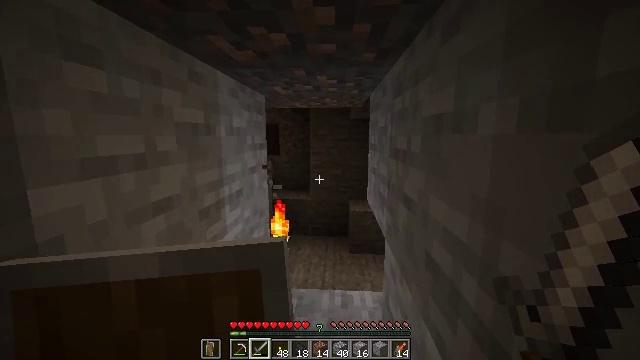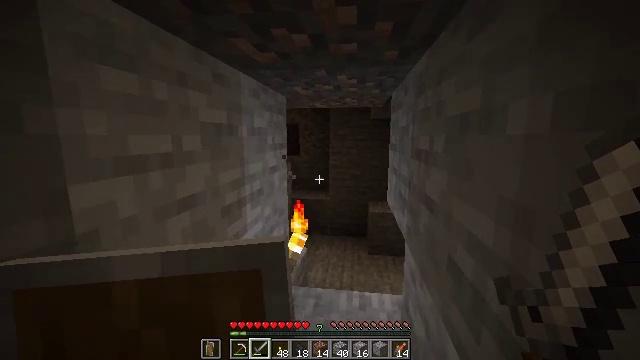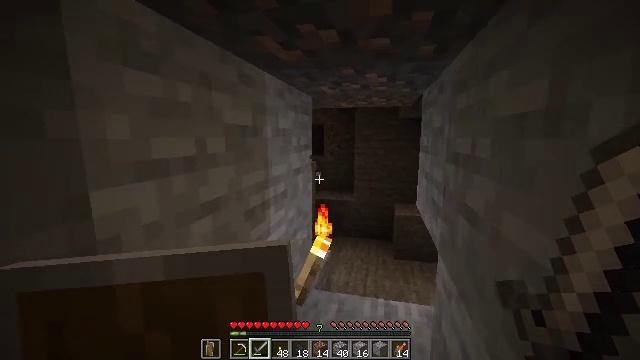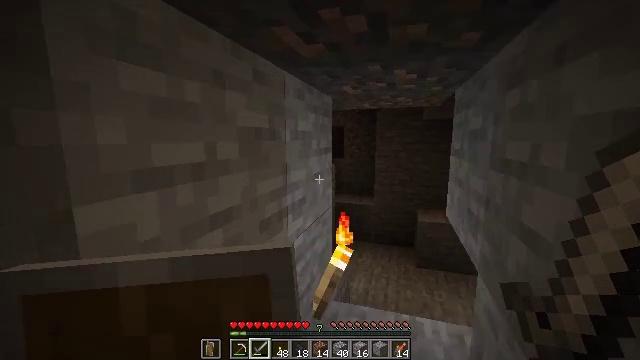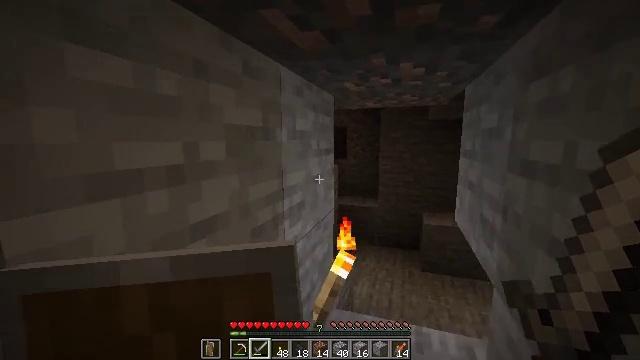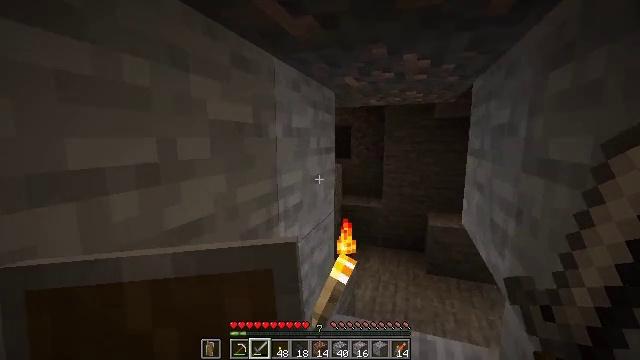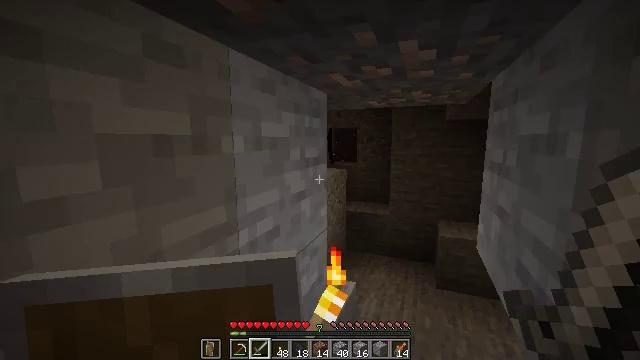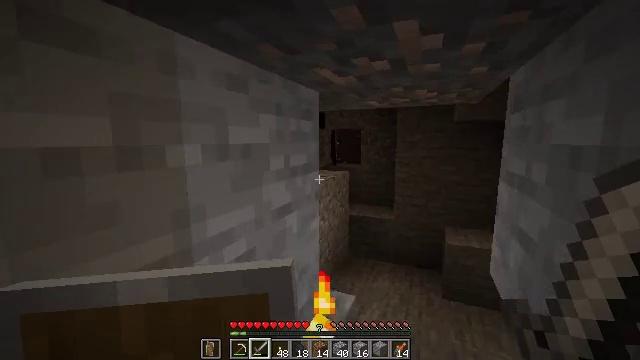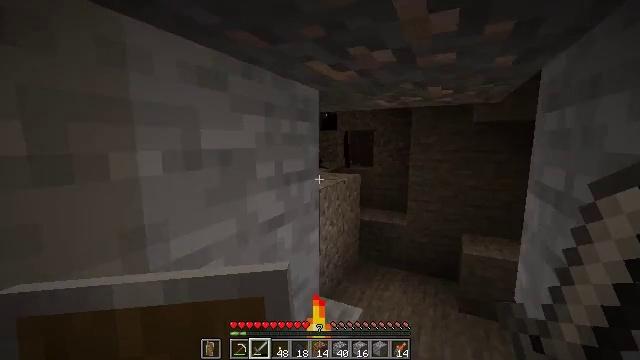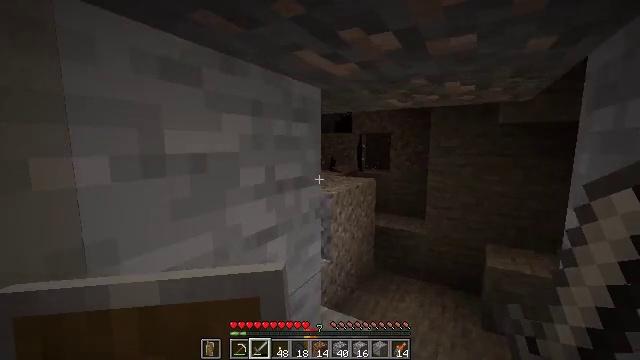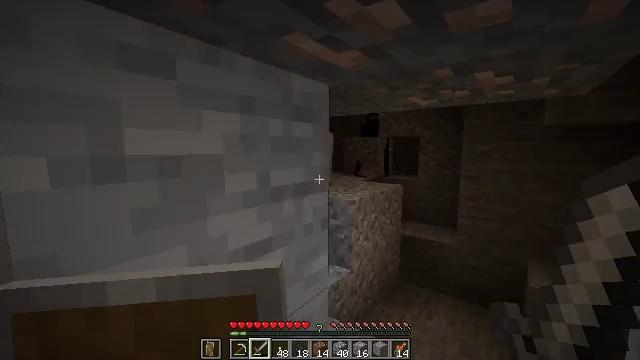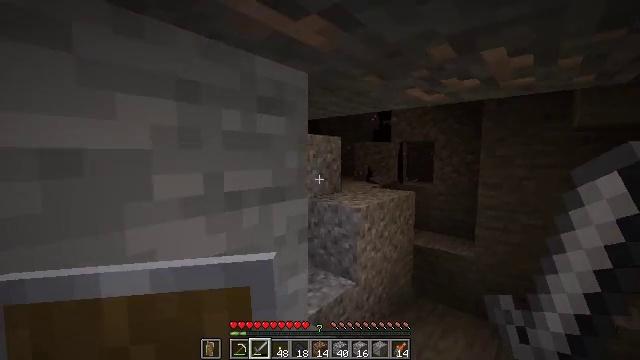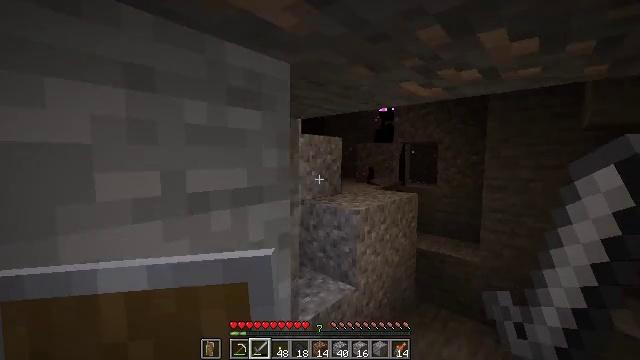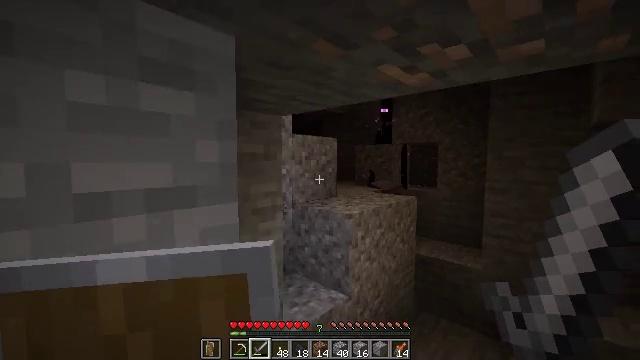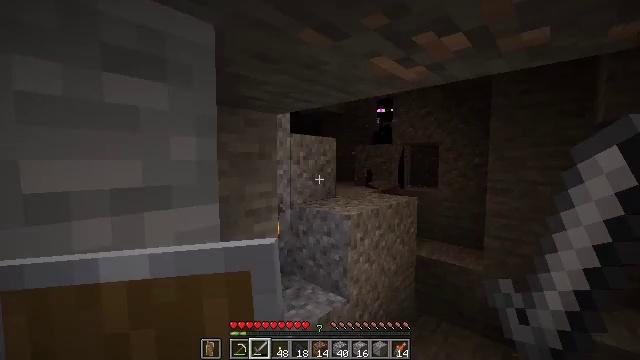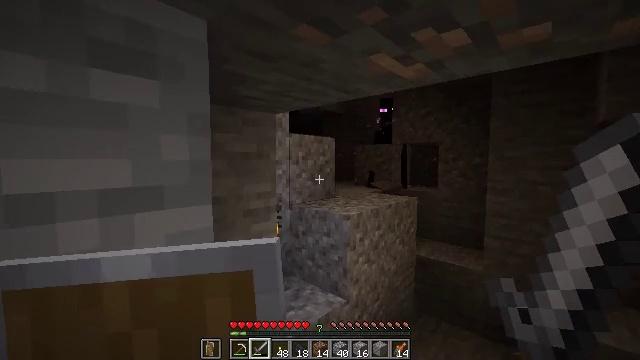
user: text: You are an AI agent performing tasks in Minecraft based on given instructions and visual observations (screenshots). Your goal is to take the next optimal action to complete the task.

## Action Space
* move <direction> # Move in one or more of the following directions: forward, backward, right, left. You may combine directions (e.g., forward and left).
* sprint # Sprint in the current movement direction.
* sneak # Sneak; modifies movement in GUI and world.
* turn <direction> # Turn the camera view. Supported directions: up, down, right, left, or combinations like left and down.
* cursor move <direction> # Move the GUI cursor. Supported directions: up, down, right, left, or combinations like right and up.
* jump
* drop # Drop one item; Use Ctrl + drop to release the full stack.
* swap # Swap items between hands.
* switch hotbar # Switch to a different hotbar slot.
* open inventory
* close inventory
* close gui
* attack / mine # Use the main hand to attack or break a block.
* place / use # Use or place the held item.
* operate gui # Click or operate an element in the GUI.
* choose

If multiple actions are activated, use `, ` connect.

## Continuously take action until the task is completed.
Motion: motion action
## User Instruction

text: Mine gravel from the ground.
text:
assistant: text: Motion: turn left
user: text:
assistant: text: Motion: move forward, turn left
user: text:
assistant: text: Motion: move forward, turn left
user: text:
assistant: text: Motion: move forward and move right
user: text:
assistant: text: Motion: move forward and move right, turn left
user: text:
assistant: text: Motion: move forward and move right, turn left
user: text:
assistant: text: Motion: move forward and move right, turn left
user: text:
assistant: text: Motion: move forward and move right, turn left
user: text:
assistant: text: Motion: move forward and move right, turn left
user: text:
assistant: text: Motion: move forward and move right, turn left
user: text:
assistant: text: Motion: move forward and move right, turn left and up
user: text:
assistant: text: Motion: move right, turn left
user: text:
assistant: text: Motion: no_op
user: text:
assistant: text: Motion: no_op
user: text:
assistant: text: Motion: no_op
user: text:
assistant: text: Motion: no_op
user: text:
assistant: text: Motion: no_op
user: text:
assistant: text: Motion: turn right
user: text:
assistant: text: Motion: turn right
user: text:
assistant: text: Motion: turn right
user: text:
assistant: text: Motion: turn right
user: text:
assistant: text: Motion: no_op
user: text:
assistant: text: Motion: no_op
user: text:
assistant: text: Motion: turn right
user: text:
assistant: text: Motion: move back and move left, turn right
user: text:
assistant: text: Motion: move back and move left, turn right
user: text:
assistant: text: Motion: move back and move left
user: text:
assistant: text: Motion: move back and move left
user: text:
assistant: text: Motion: move back
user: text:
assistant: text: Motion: move back